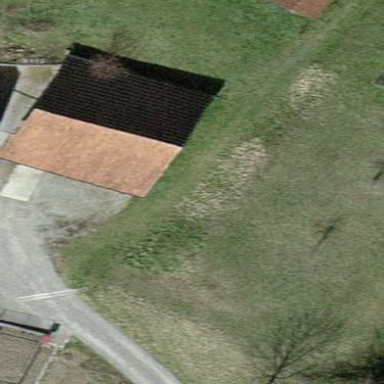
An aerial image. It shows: Shed building.